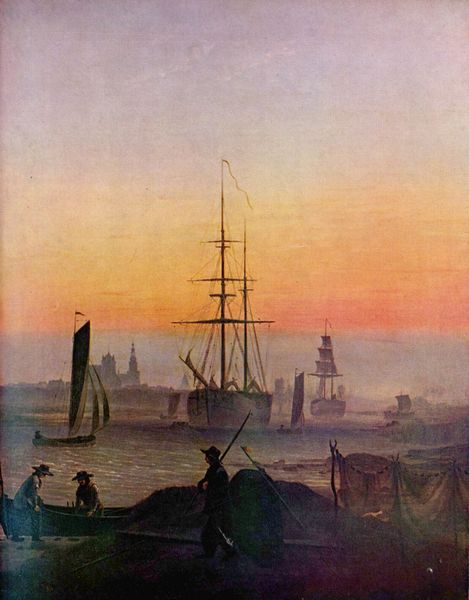
Titel: Schiffe im Hafen von Greifswald
Künstler: Caspar David Friedrich
Standort: Berlin
Institution: Alte Nationalgalerie
Schlagwörter: blau, gemälde, himmel, mann, meer, schatten, wasser, weiß, wolken, fluss, gelb, kirchturm, landschaft, menschen, see, stadt, ufer, äste, abend, braun, grau, holz, hut, hüte, licht, männer, orange, schwarz, rot, wolke, hochformat, holland, öl, dämmerung, ferne, horizont, häuser, morgen, sonnenaufgang, kirche, sonne, land, tücher, rosa, boot, boote, turm, schiff, schiffe, segel, segelboot, segelschiffe, wellen, vedute, fischer, mast, netze, segelschiff, dunst, nebel, sonnenuntergang, violett, silhouette, bug, hafen, kai, masten, stille, friedrich, romantik, seemänner, seestück, seile, turner, untergang, ruderboot, aufgang, stimmung, abendrot, skyline, bucht, fregatte, takelage, taue, segeln, segler, dom, stöcke, wei0, angel, stäbe, tischbein, romantisch, morgenrot, ankern, claude, einfahrt, zwielicht, marine, caspar david friedrich, netz, fischernetze, zelte, ankommen, rückkehr, port, zweimaster, landen, schlepper, lorrain, caspar, fischernetz, mer, netzte, quermasten, rahe, filet, fischnetz, bateau, coucher soleil, greifswald, vielmaster, fischnetze